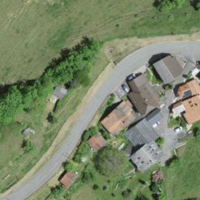
EUNIS habitat code: 24
Species observed at this site:
Cardamine pratensis